Field crop: tomato
Growth stage: 1
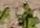
Species: portulaca